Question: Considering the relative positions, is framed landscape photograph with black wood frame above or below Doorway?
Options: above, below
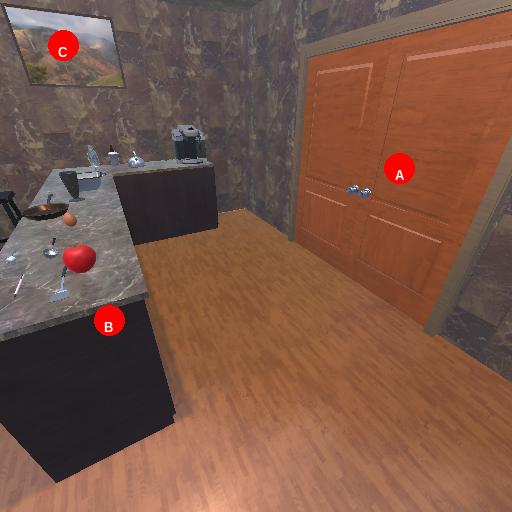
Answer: above